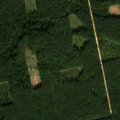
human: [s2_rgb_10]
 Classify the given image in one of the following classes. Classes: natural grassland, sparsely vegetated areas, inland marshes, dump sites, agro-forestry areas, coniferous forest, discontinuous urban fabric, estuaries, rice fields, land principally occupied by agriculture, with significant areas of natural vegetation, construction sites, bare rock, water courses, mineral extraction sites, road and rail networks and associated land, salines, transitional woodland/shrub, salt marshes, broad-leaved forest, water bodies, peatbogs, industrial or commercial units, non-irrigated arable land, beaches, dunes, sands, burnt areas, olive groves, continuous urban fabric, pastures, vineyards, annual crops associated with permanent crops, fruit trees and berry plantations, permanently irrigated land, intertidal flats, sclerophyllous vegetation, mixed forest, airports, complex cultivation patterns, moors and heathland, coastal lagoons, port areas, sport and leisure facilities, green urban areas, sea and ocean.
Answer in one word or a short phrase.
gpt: coniferous forest, transitional woodland/shrub